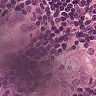
Metastatic tissue present: yes